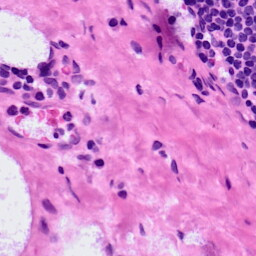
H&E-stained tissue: LymphNode